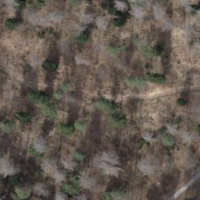
EUNIS habitat code: 43
Species observed at this site:
Tussilago farfara